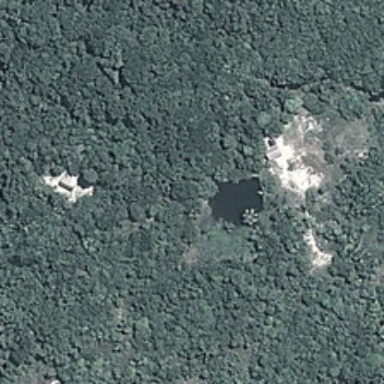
This piece of the forest is green and dense .